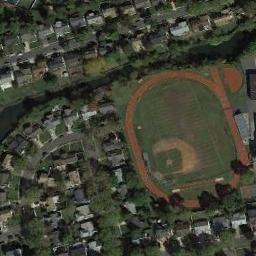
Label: ground_track_field